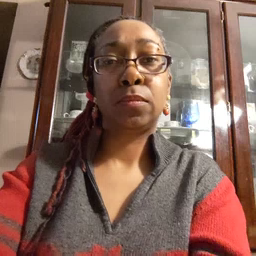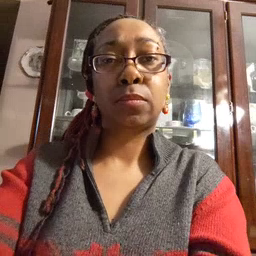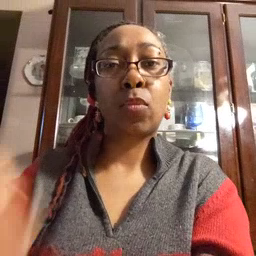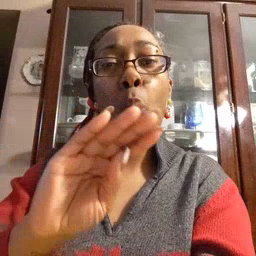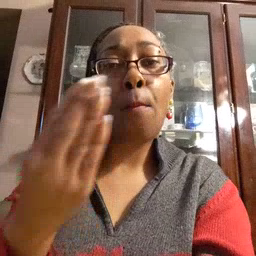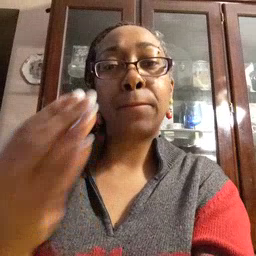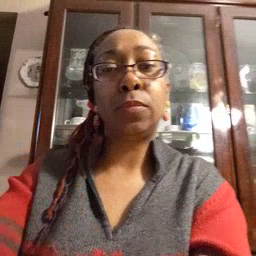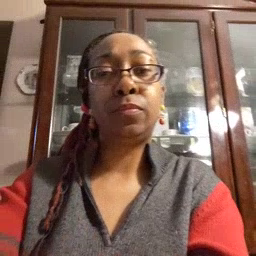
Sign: open